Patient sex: M
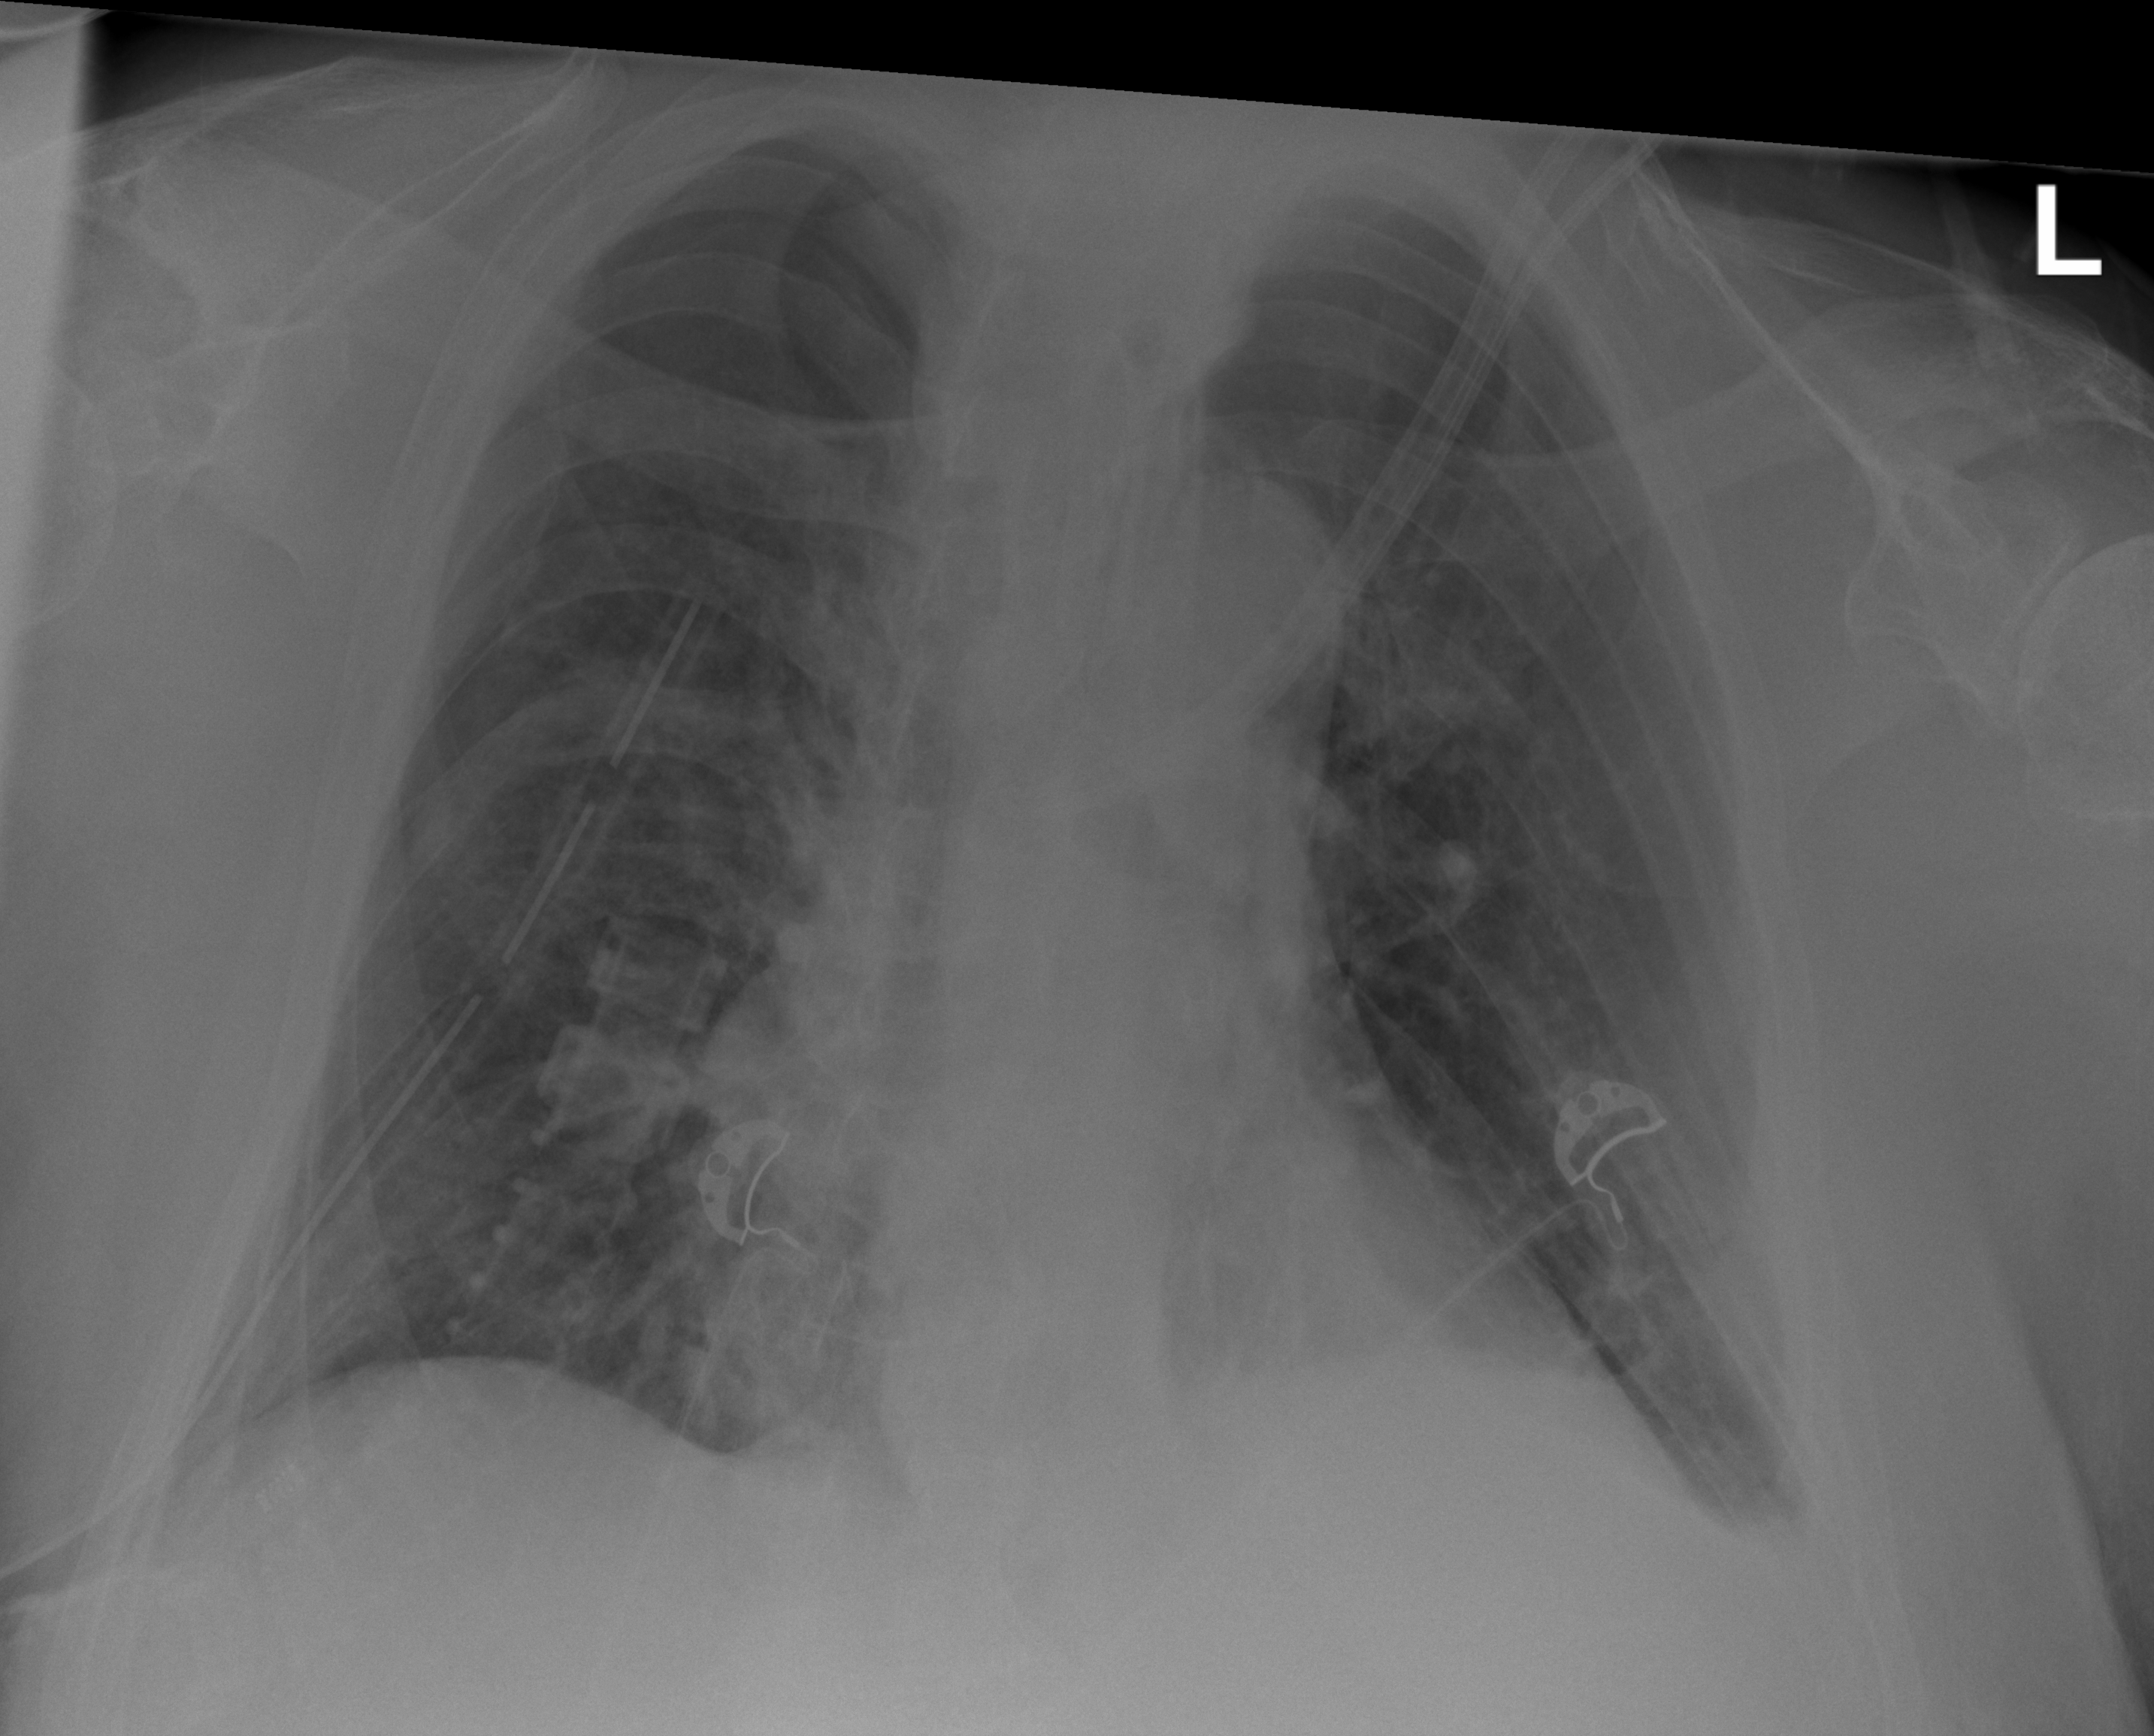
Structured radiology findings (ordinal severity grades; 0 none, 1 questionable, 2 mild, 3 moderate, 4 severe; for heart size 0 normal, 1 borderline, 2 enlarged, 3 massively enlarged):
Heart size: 0
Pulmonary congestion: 3
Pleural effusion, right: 0
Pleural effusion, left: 2
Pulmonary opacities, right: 2
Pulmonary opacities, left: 2
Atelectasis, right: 2
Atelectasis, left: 2